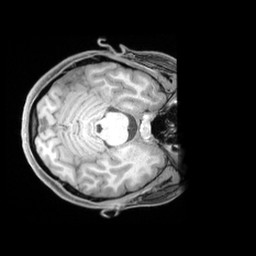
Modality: T1w
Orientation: axial
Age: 19
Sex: female
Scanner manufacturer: siemens
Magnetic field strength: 3 T
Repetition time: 1.97 s
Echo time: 0.00206 s